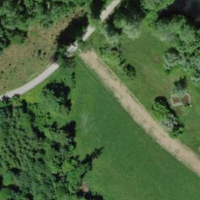
EUNIS habitat code: 43
Species observed at this site:
Cirsium vulgare
Lysimachia vulgaris